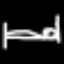
Label: bed